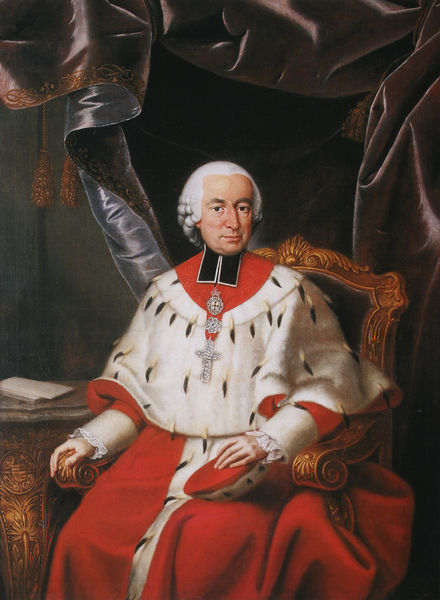
Titel: Bildnis Carl Joseph von Erthal, Kurfürst von Mainz
Künstler: Jacob Samuel Beck
Standort: Mainz
Institution: Landesmuseum
Schlagwörter: blau, gemälde, hand, mann, umhang, weiß, frisur, grau, haar, hut, licht, mund, nase, schwarz, stuhl, tisch, blick, rot, kappe, mütze, augen, falten, gesicht, hermelin, kragen, mensch, pelz, samt, spitze, ärmel, hände, portrait, porträt, tischbein, vorhang, kirche, geistlicher, gewand, gold, haare, kordeln, kutte, mantel, sessel, sitzend, stoff, augenbrauen, frontal, kinn, locken, seide, perücke, schwanz, kopfbedeckung, schrift, papier, armlehne, lehne, bischof, kaiser, könig, papst, thron, kordel, buch, kreuz, dreiviertel, uniform, abzeichen, orden, herrscher, kardinal, trohn, schnitzerei, heft, tracht, stul, pelzkragen, armlehnen, dreiviertelporträt, christlich, erzbischof, mitra, schwänze, herrscherporträt, spirale, purpur, quasten, bäffchen, kurfürst, würdenträger, volten, thro, baff